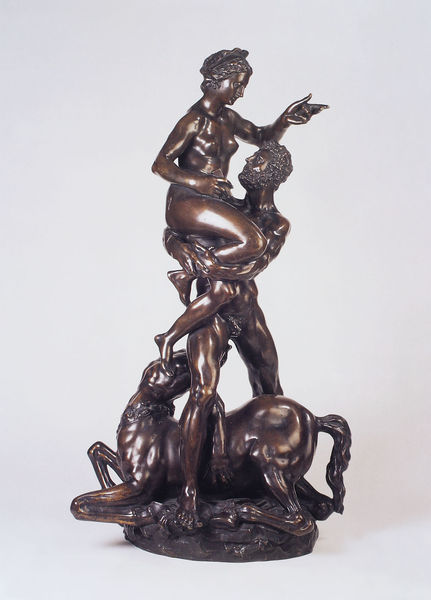
Titel: Herkules, Nessus und Deianira (nach Adraen de Vries)
Künstler: Charles Crozatier
Institution: Karlsruhe, Badisches Landesmuseum
Schlagwörter: akt, gruppe, mann, nackt, frau, bart, arme, halten, tragen, locken, pferd, skulptur, statue, beine, liegen, figuren, metall, bronze, liegend, zeigen, hoch, kunst, statuette, jagd, antik, satyr, faun, griechisch, heben, nymphe, entführung, guss, klassisch, sabinerinnen, sabine, pferd#